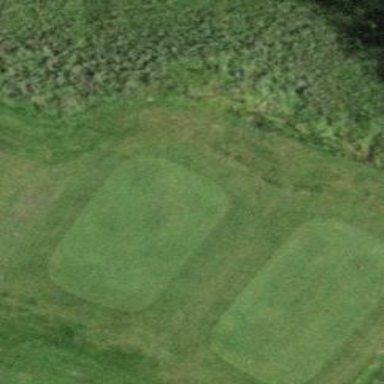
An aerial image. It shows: Grass area designated as golf tee.